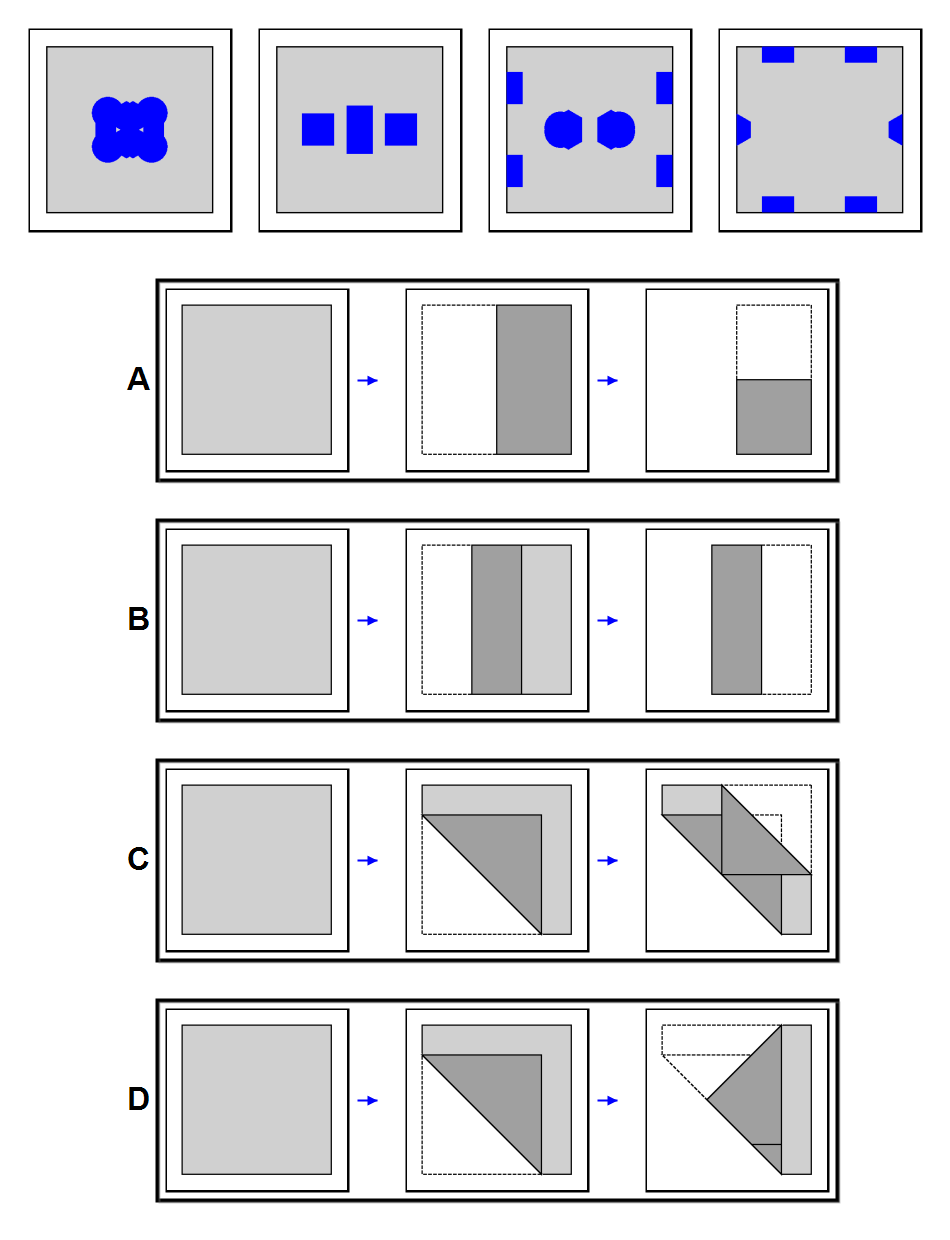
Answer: A